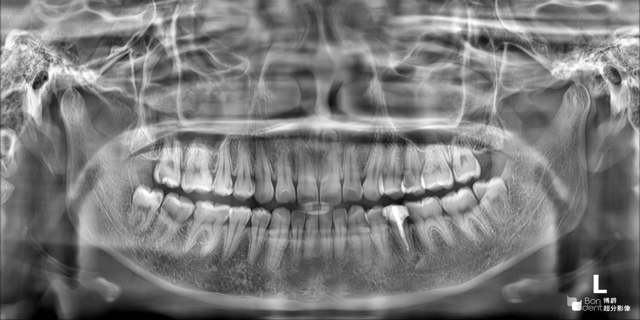
adult